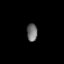
Tissue: lung
Cell type: Endothelial cells
Senescence score: 0.6864
Nuclear area (px): 184
Mean DAPI intensity: 111.777